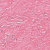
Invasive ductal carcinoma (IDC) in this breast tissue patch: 0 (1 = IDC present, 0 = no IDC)